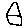
Label: house